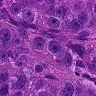
Metastatic tissue present: yes